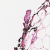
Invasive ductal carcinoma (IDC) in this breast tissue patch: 0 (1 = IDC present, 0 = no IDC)